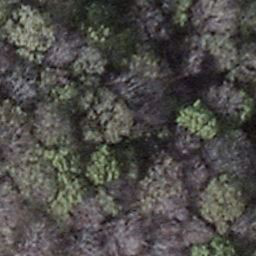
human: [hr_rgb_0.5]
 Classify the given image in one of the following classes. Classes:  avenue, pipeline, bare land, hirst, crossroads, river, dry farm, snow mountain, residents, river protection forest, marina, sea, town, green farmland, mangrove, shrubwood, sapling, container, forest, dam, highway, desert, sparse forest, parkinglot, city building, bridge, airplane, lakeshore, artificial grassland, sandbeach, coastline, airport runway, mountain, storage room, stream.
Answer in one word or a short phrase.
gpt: shrubwood